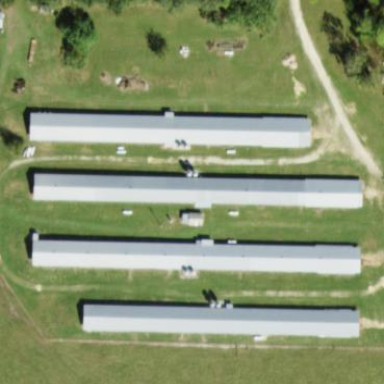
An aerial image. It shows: Poultry farmyard.